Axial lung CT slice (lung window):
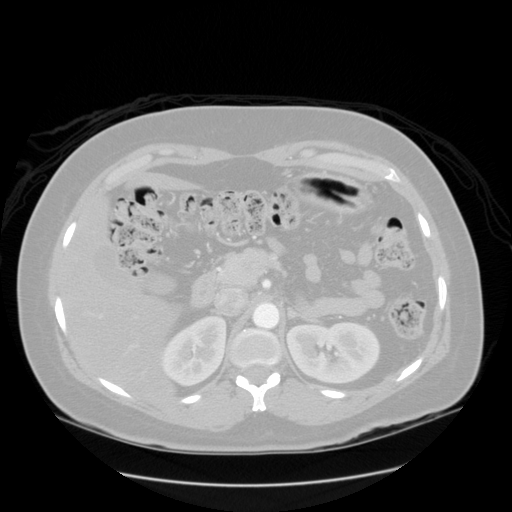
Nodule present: no